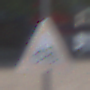
Verkehrszeichen: RadverkehrRechts
Umgebung: Outdoor, Urban
Tageszeit: MorningAfternoon
Wetter: Clear
Licht: Natural
Jahreszeit: NotSpecified
Kontrast: HighContrast